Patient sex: M
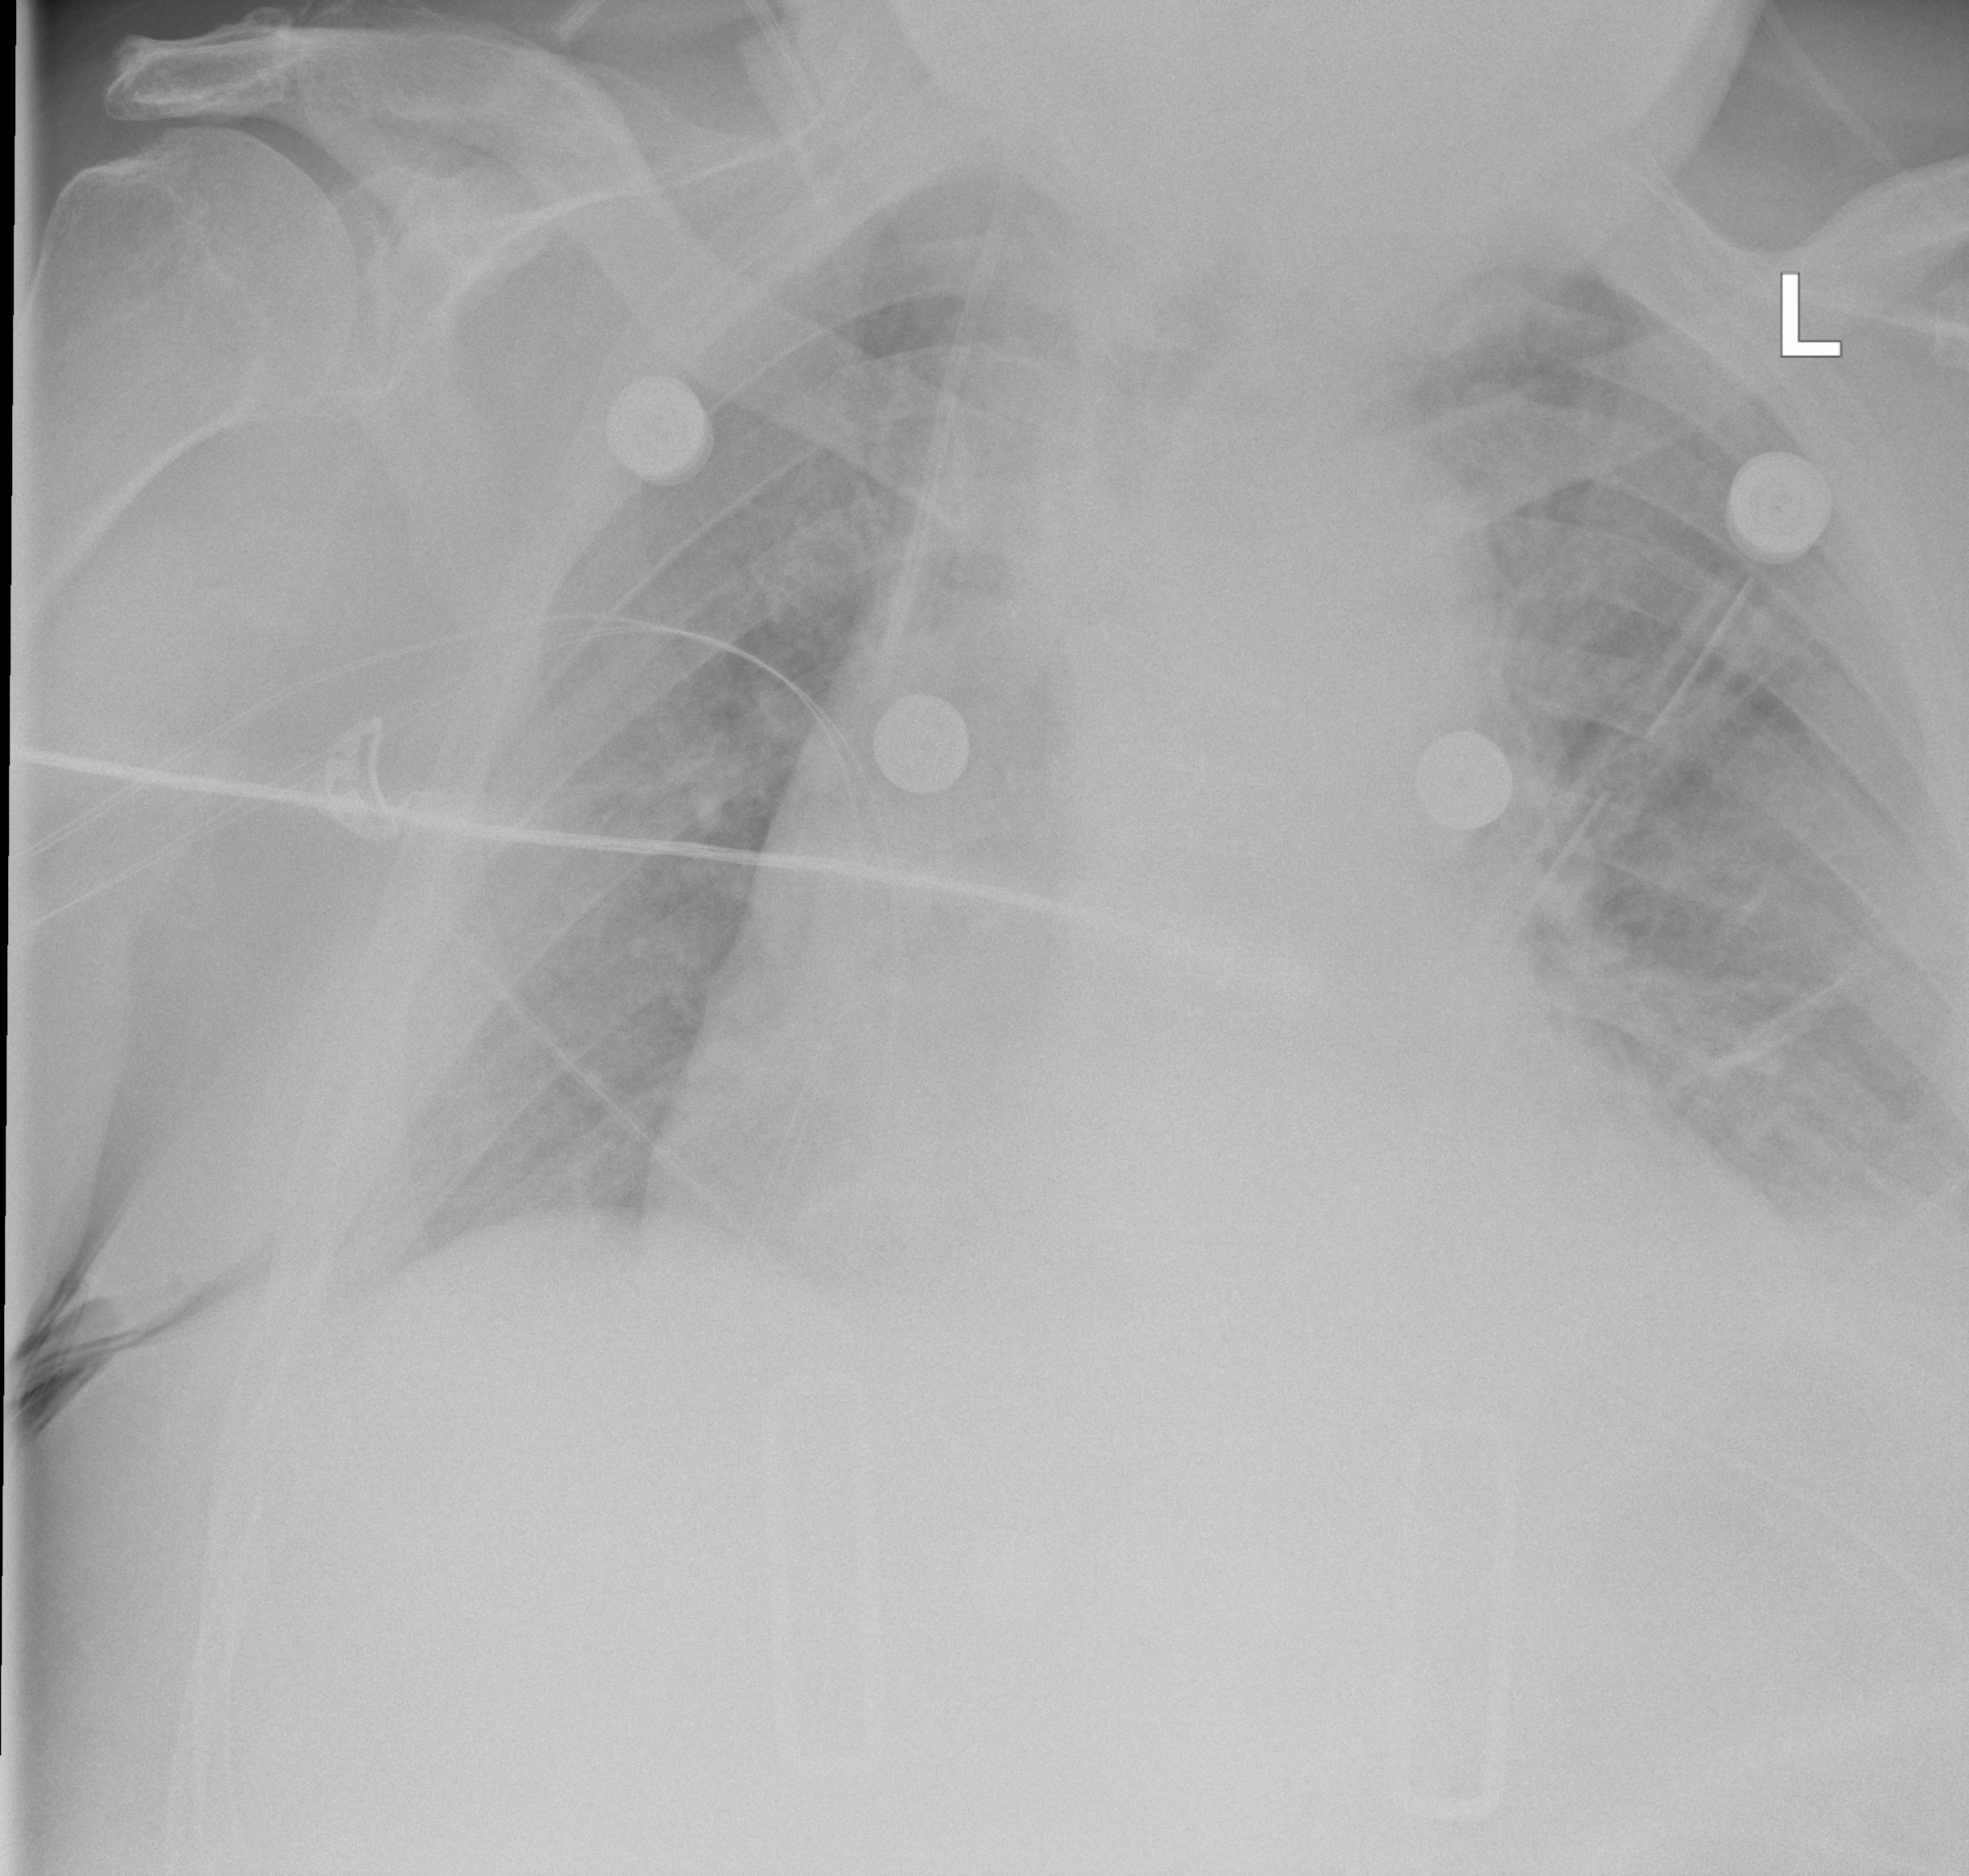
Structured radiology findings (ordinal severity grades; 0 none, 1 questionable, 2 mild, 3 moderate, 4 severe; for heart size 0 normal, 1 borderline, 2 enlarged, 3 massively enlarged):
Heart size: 2
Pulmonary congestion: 2
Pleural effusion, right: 2
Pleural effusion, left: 3
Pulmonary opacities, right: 0
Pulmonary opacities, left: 0
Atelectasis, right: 2
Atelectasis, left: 2